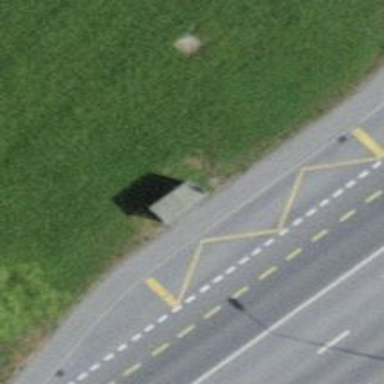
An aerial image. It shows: Bus stop with shelter. It is platform for public transport.